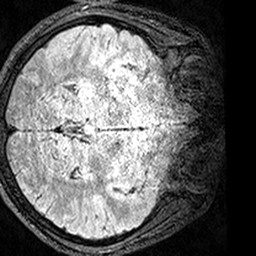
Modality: FLAIR
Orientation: axial
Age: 19
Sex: female
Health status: healthy
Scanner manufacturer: siemens
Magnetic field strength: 3 T
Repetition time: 5 s
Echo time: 0.388 s